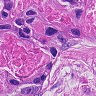
Metastatic tissue present: yes